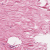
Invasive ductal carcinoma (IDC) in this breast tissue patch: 0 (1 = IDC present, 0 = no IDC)